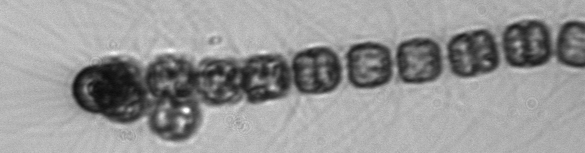
Label: Thalassiosira